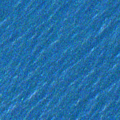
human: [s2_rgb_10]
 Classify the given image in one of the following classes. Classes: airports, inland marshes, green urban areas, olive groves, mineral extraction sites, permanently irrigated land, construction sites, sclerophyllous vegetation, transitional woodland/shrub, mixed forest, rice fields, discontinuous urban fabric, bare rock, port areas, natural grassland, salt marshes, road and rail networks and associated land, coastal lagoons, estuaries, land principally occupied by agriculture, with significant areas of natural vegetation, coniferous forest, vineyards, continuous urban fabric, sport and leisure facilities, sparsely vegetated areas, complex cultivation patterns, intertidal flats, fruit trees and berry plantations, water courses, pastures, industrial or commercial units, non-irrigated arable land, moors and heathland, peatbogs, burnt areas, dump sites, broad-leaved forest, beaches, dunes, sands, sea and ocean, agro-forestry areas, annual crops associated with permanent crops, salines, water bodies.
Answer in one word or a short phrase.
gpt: sea and ocean